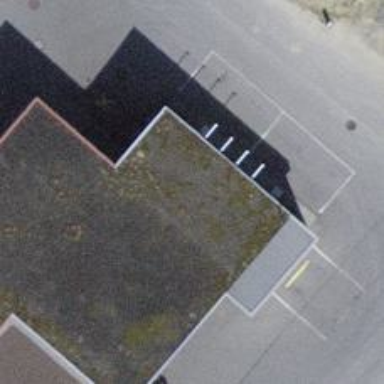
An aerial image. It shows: Car wash facility.